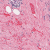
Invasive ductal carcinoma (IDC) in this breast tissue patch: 0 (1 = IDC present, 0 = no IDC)